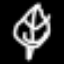
Label: leaf